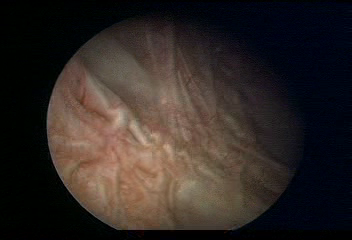
Modality: WLC
Class: Normal mucosa
Bladder cancer association: No